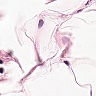
Metastatic tissue present: no